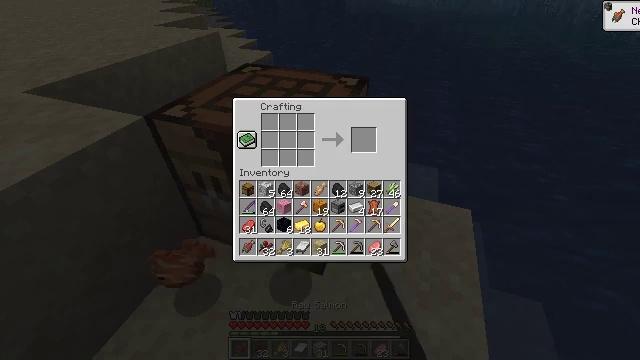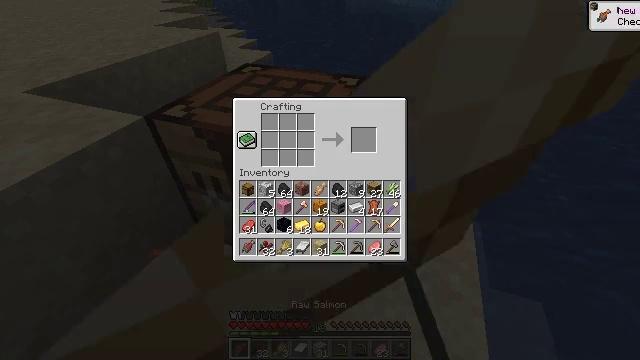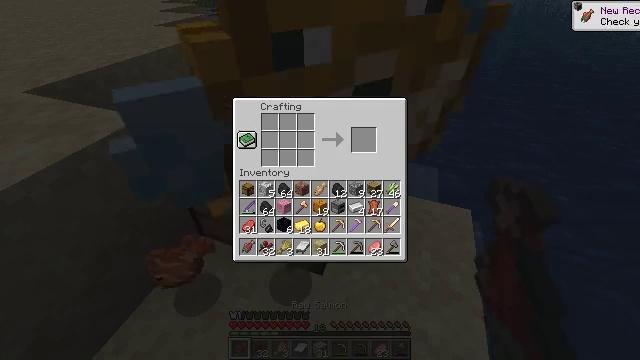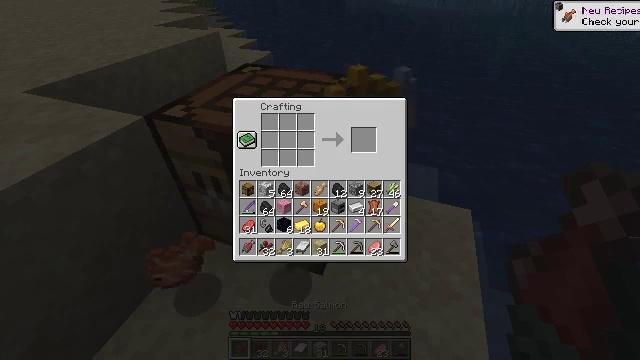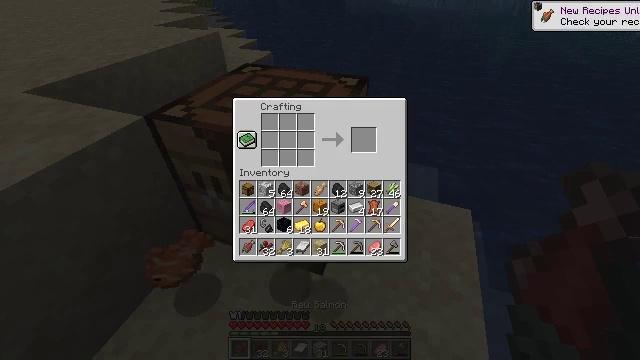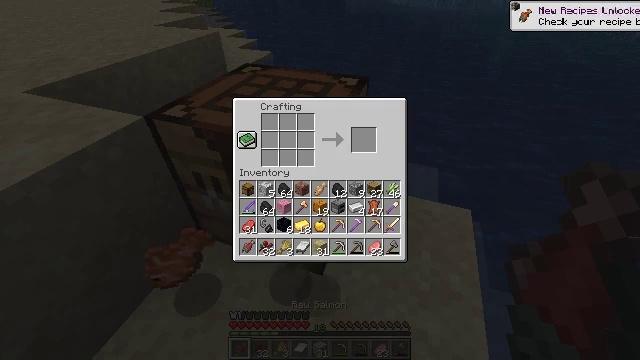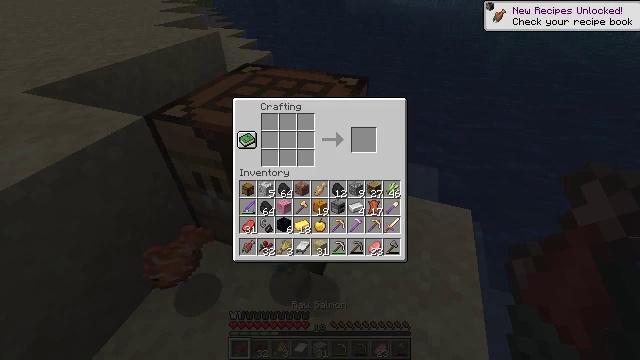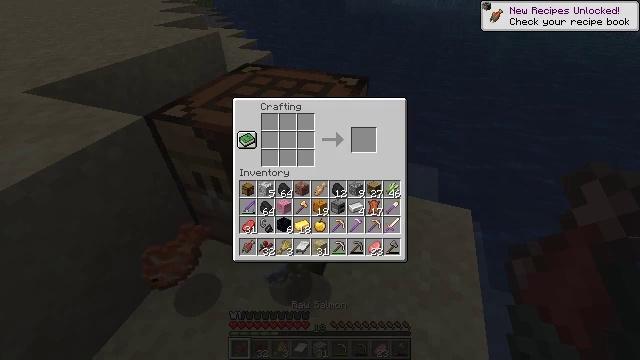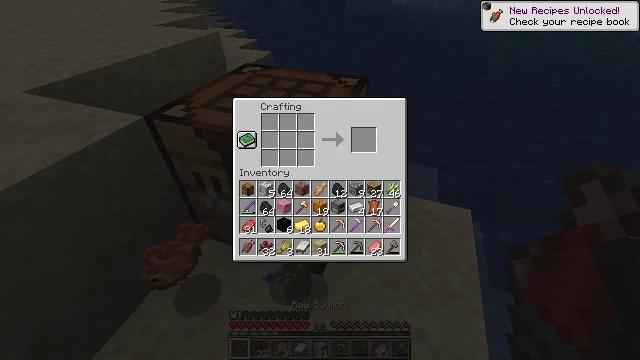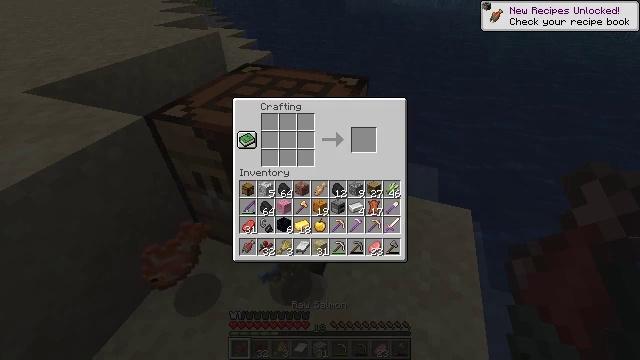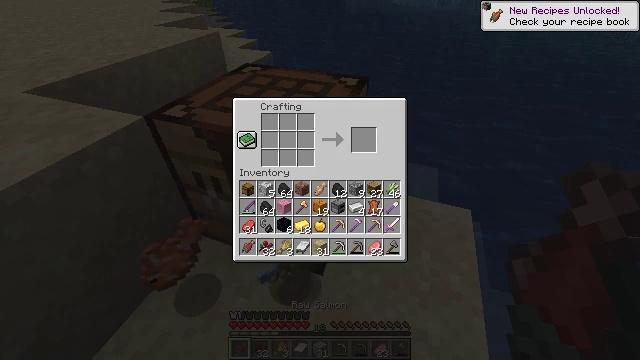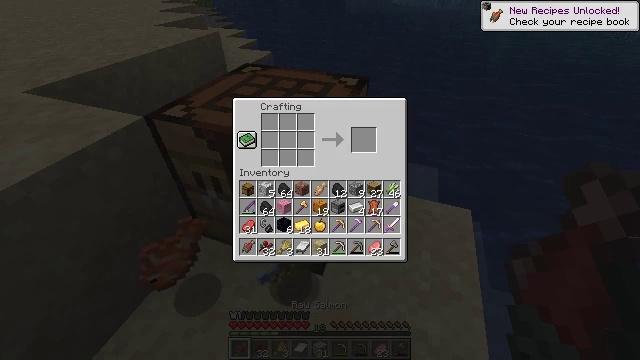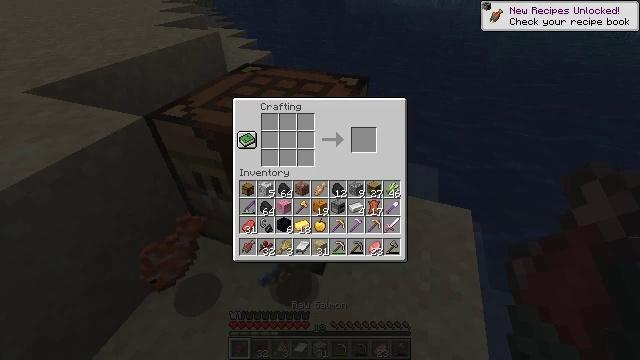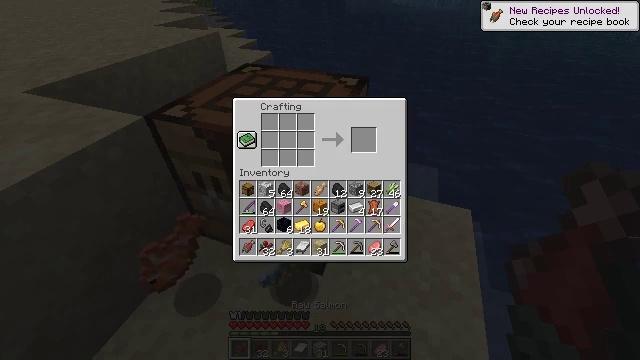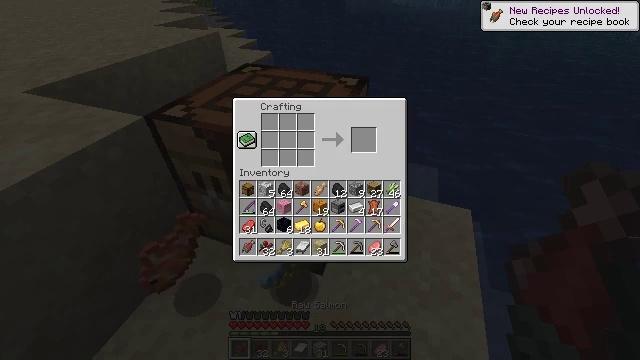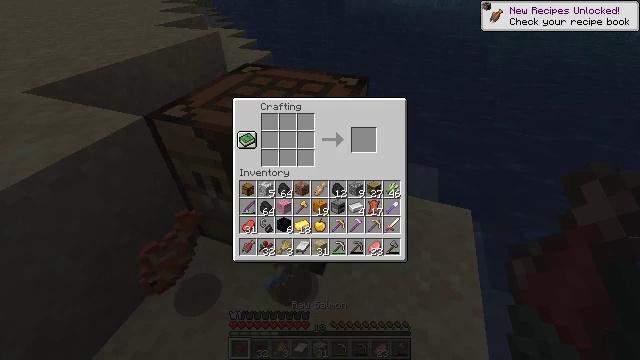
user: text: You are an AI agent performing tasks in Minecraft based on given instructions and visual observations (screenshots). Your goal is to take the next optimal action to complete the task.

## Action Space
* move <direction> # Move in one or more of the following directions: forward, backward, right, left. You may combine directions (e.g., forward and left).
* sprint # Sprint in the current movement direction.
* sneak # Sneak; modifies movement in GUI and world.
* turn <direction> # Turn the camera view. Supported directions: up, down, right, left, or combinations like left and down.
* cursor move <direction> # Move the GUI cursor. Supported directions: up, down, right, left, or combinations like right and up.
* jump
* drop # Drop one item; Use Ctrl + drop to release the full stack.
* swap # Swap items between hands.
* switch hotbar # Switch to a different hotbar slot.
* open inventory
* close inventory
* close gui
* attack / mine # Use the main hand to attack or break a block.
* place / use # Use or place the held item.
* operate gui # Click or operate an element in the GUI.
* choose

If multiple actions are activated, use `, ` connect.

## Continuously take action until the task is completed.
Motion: motion action
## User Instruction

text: Remove a tropical fish from the inventory.
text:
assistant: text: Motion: open gui
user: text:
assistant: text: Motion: no_op
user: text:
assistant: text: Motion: no_op
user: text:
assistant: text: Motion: no_op
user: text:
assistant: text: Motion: no_op
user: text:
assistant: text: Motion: no_op
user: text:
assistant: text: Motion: no_op
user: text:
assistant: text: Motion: cursor move left and down
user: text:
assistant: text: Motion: no_op
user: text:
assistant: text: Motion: no_op
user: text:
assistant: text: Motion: no_op
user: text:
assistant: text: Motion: no_op
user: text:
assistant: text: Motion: cursor move left
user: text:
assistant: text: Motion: no_op
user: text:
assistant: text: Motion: no_op
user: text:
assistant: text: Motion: no_op
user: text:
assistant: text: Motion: no_op
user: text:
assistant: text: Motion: no_op
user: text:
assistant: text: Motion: no_op
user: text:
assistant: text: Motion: no_op
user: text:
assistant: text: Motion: no_op
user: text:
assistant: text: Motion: no_op
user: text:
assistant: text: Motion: no_op
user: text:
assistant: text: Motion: no_op
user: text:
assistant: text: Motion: no_op
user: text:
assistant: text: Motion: no_op
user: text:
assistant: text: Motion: no_op
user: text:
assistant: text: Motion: no_op
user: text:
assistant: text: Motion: no_op
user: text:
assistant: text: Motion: no_op